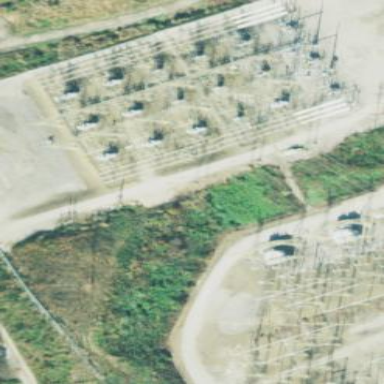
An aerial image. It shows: Fenced power substation at the transmission level.